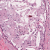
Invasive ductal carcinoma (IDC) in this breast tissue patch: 0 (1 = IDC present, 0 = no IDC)